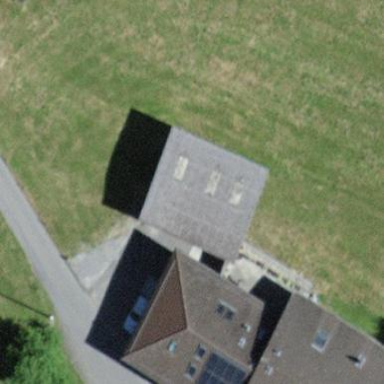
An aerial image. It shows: Shed.